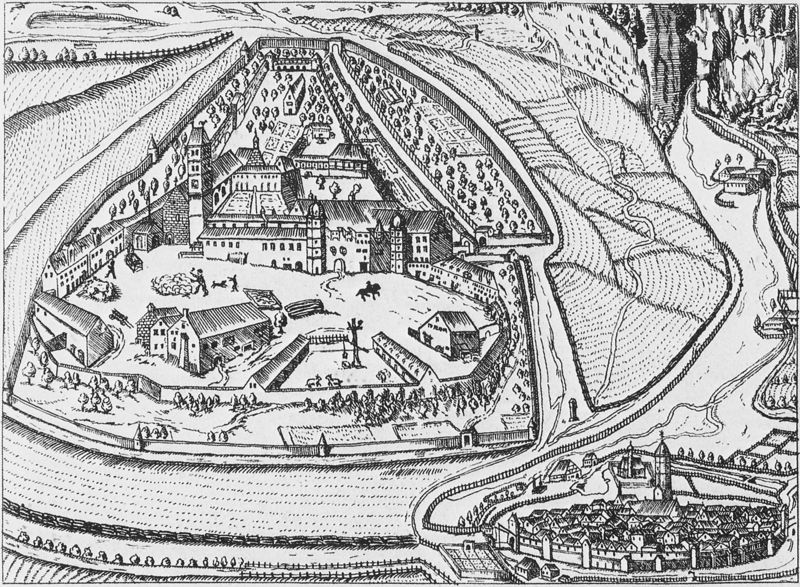
Titel: Benediktinerabteikirche Heilig Kreuz in Neresheim
Künstler: Balthasar Neumann
Standort: Neresheim, Abteikirche Heilig Kreuz, St. Ulrich und Afra (EU - D - BW)
Schlagwörter: bäume, fluss, landschaft, stadt, straße, zeichnung, anlage, gebäude, haus, schloss, weg, zaun, felder, häuser, kirche, wege, land, wald, brunnen, pferd, holzschnitt, acker, dorf, dächer, mauer, platz, äcker, straßen, kloster, stich, flur, karte, lanschaft, siedlung, stadtmauer, marktplatz, plan, gärten, kupferstich, schafe, hirte, kart, flüsse, lirche, lageplan, stadtplan, klosternlage